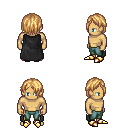
a pixel art fantasy rpg character, male body template, human, tanned skin, black cape, teal pants, light blonde bangs hairstyle, gold boots, four views (front, back, left, right), 2x2 character sprite sheet, small pixel art, hard edges, no anti-aliasing